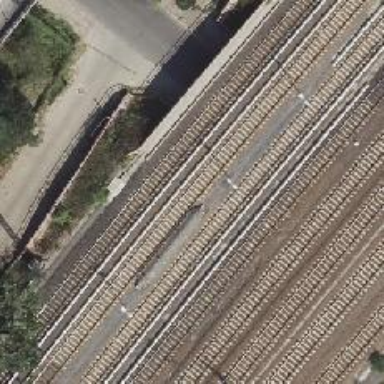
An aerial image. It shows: Light rail bridge crossing over yard. The railway on the bridge is electrified.